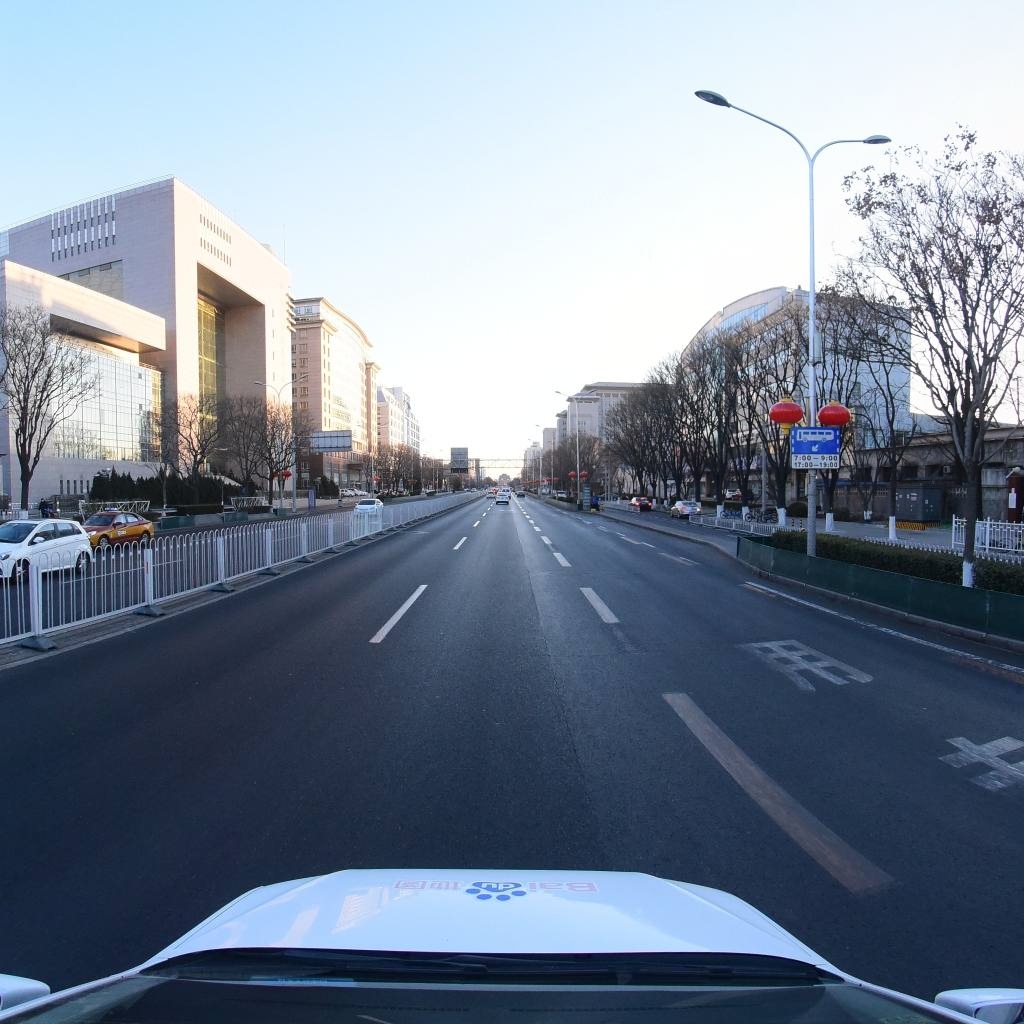
Region: Dongcheng
Road damage annotations: longitudinal crack